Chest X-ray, PA view. Patient: 57 years old, sex M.
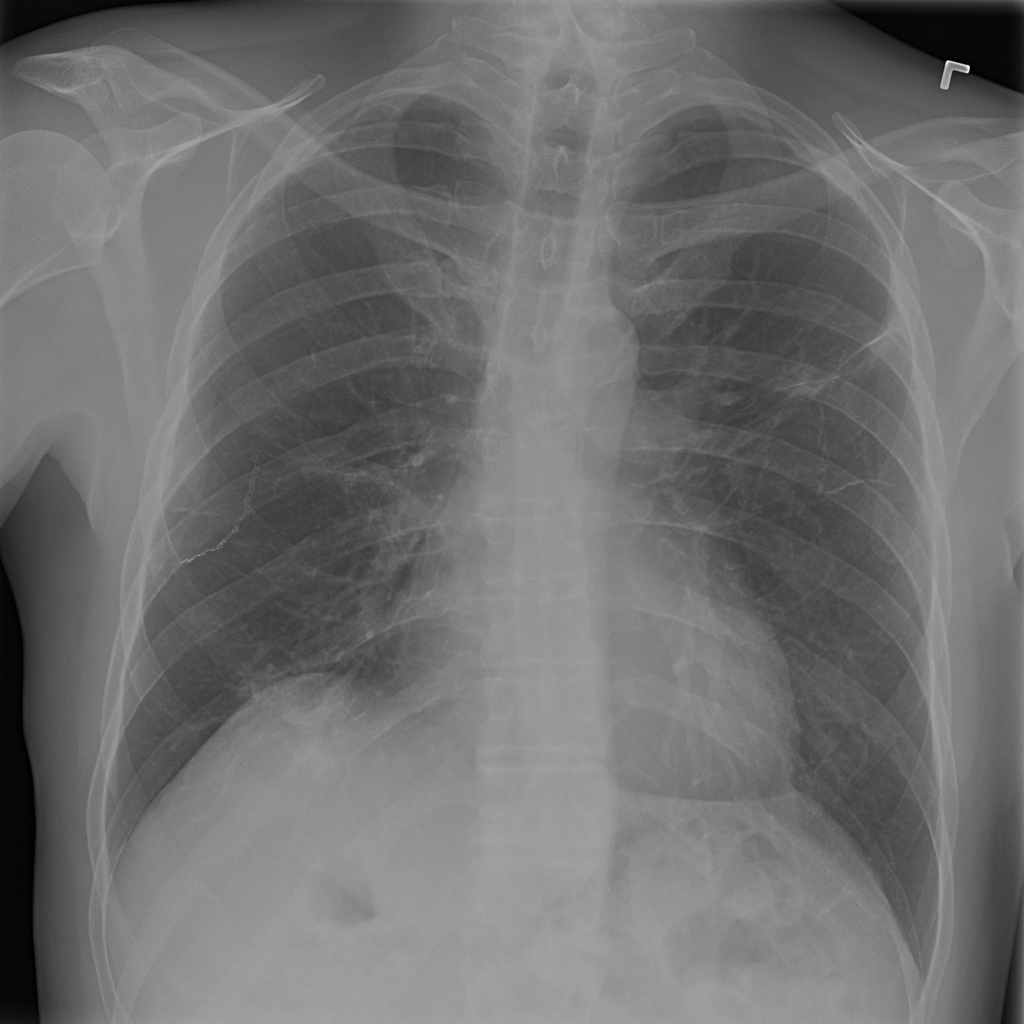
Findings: No Finding